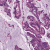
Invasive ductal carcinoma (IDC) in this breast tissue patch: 1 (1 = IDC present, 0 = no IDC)